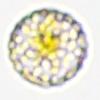
Label: Coscinodiscus